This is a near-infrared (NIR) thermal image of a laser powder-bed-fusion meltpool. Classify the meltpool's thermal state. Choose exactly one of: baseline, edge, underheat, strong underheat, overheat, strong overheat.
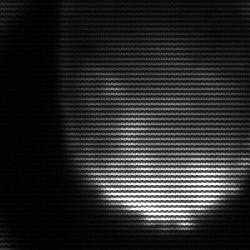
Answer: edge